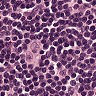
Metastatic tissue present: no